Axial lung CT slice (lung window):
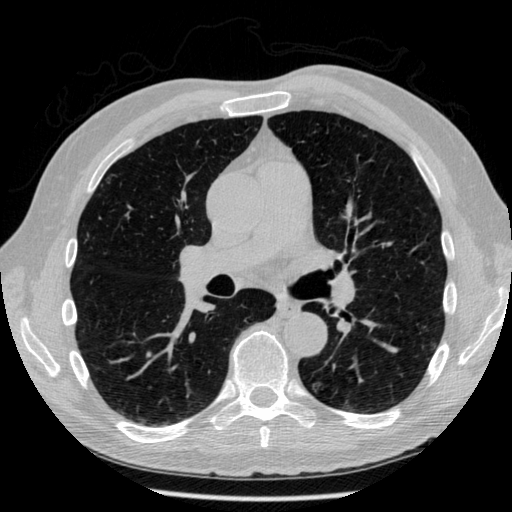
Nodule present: yes
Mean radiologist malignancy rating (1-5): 2